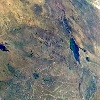
Label: land